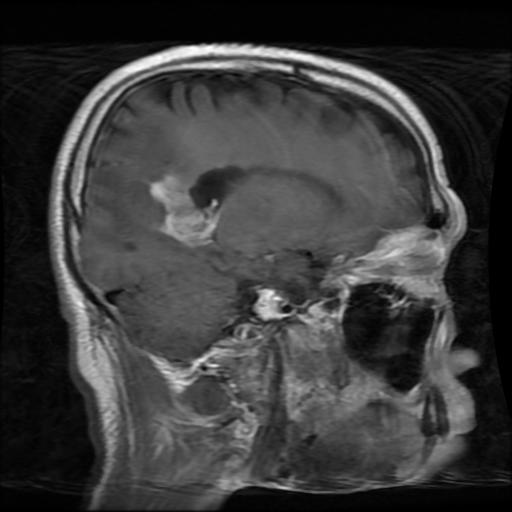
Label: glioma